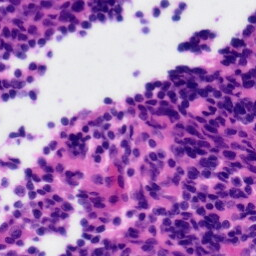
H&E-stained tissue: Tonsil